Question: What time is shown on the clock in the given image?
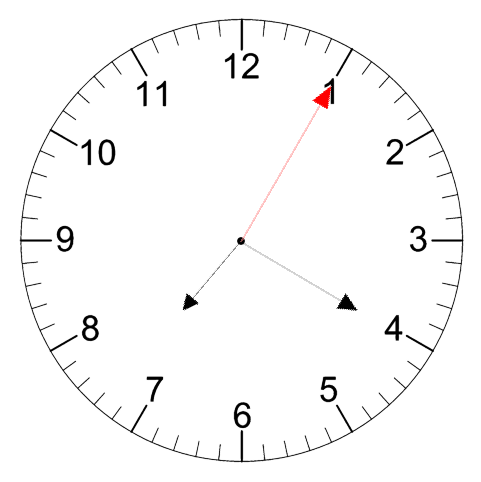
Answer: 07:20:05